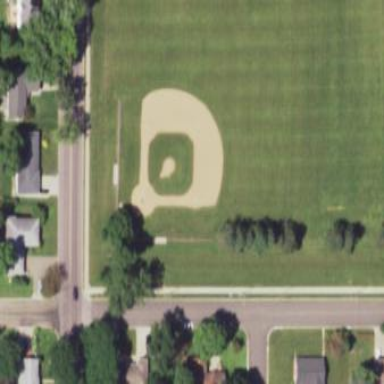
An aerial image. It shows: Baseball pitch for leisure land activities.